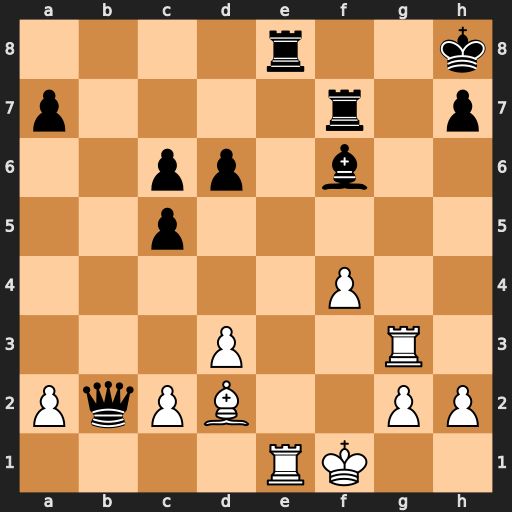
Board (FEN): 4r2k/p4r1p/2pp1b2/2p5/5P2/3P2R1/PqPB2PP/4RK2
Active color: w
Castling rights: -
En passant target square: -
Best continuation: Rxe8+ Rf8 Rxf8#